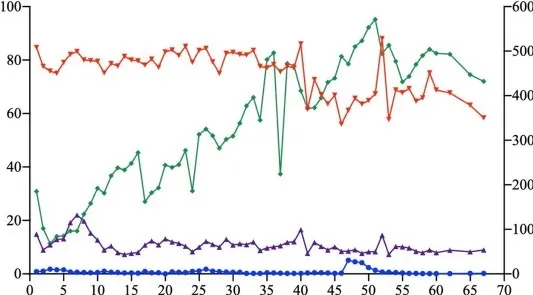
Infection related indicators (blood cell count and Precalcitonin (PCT)) levels of the patient during his stay in hospital. PBD Post-burn day, PLT Platelet, WBC White blood cell.
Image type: pathology (immunostaining)